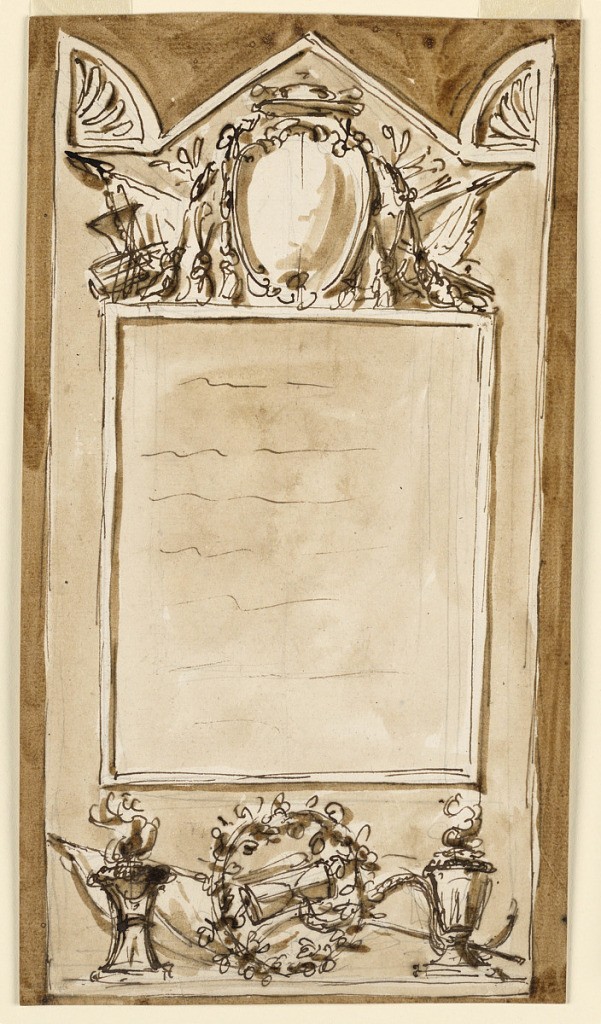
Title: Design for the Frame of a Tablet
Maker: Giuseppe Barberi, Italian, 1746–1809
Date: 1746–1809
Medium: Pen and brown ink, brush and brown wash, graphite on off-white laid paper
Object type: Drawing
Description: Frame.